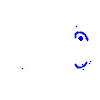
Particle: electron